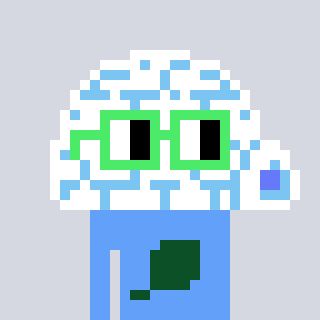
a pixel art character with square light green glasses, a igloo-shaped head and a blue-colored body on a cool background